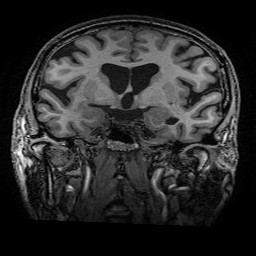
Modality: T1w
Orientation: sagittal
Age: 67
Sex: male
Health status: healthy
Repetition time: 2.53 s
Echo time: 0.0034 s